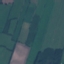
Land use / land cover class: Pasture